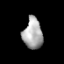
Tissue: prostate
Cell type: T cells
Senescence score: 0.6856
Nuclear area (px): 579
Mean DAPI intensity: 171.62